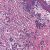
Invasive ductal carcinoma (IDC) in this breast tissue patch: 1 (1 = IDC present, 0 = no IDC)